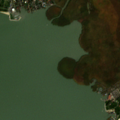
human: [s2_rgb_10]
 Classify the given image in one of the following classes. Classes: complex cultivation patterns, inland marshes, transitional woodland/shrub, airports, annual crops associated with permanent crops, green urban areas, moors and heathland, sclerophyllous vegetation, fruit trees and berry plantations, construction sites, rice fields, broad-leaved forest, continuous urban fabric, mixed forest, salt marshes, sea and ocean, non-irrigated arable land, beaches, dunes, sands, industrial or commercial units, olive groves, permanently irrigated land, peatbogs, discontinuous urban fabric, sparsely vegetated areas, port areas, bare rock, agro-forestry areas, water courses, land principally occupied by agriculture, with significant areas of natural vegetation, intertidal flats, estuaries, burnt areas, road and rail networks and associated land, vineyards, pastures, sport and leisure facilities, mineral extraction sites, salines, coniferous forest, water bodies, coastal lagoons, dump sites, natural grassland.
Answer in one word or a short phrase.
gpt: sport and leisure facilities, inland marshes, water bodies